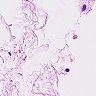
Metastatic tissue present: no